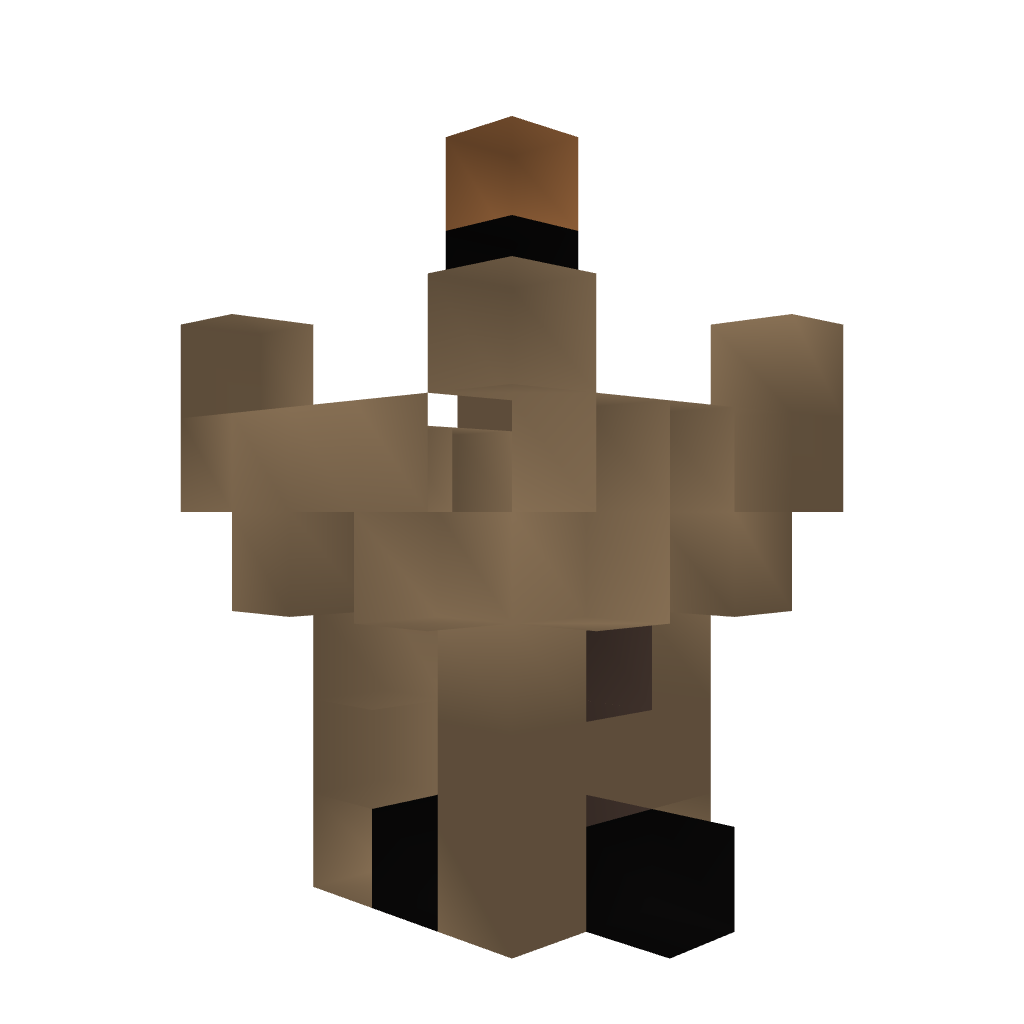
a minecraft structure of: Beach guard tower